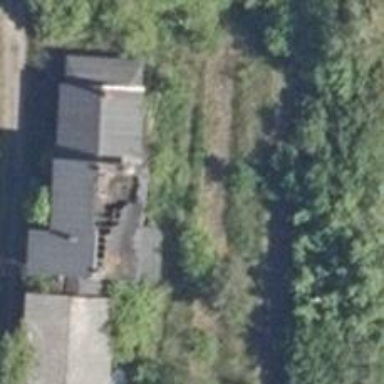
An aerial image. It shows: Abandoned railway.